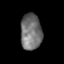
Tissue: skin
Cell type: Others
Senescence score: 0.6977
Nuclear area (px): 750
Mean DAPI intensity: 113.712